Question: I have query against a SQL Server database:
'''
Select [Surname]
from [dbo].[customer]
union
Select 'Surname';
'''
As result I have:

and I want get from result 'max(len( {result} ));'. If I use:
'''
Select max(len([Surname]))
from [dbo].[customer];
'''
This is working correctly (in result I have 11), but I need add to compare column name.
Query:
'''
Select max(len(Select [Surname]
from [dbo].[customer]
union
Select 'Surname'))
'''
Return error:
> Msg 156, Level 15, State 1, Line 2
Incorrect syntax near the keyword 'select'.Msg 102, Level 15, State 1, Line 2
Incorrect syntax near ')'.
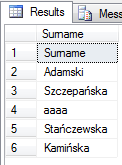
Answer: Try changing it to
'''
Select max(len([Nazwisko]))
FROM (Select [Nazwisko] from [dbo].[wlasciciel] union Select 'Surname') t
'''